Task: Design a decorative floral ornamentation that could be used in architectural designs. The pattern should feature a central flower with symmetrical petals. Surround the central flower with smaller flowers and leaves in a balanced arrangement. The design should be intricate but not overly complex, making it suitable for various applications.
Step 414:
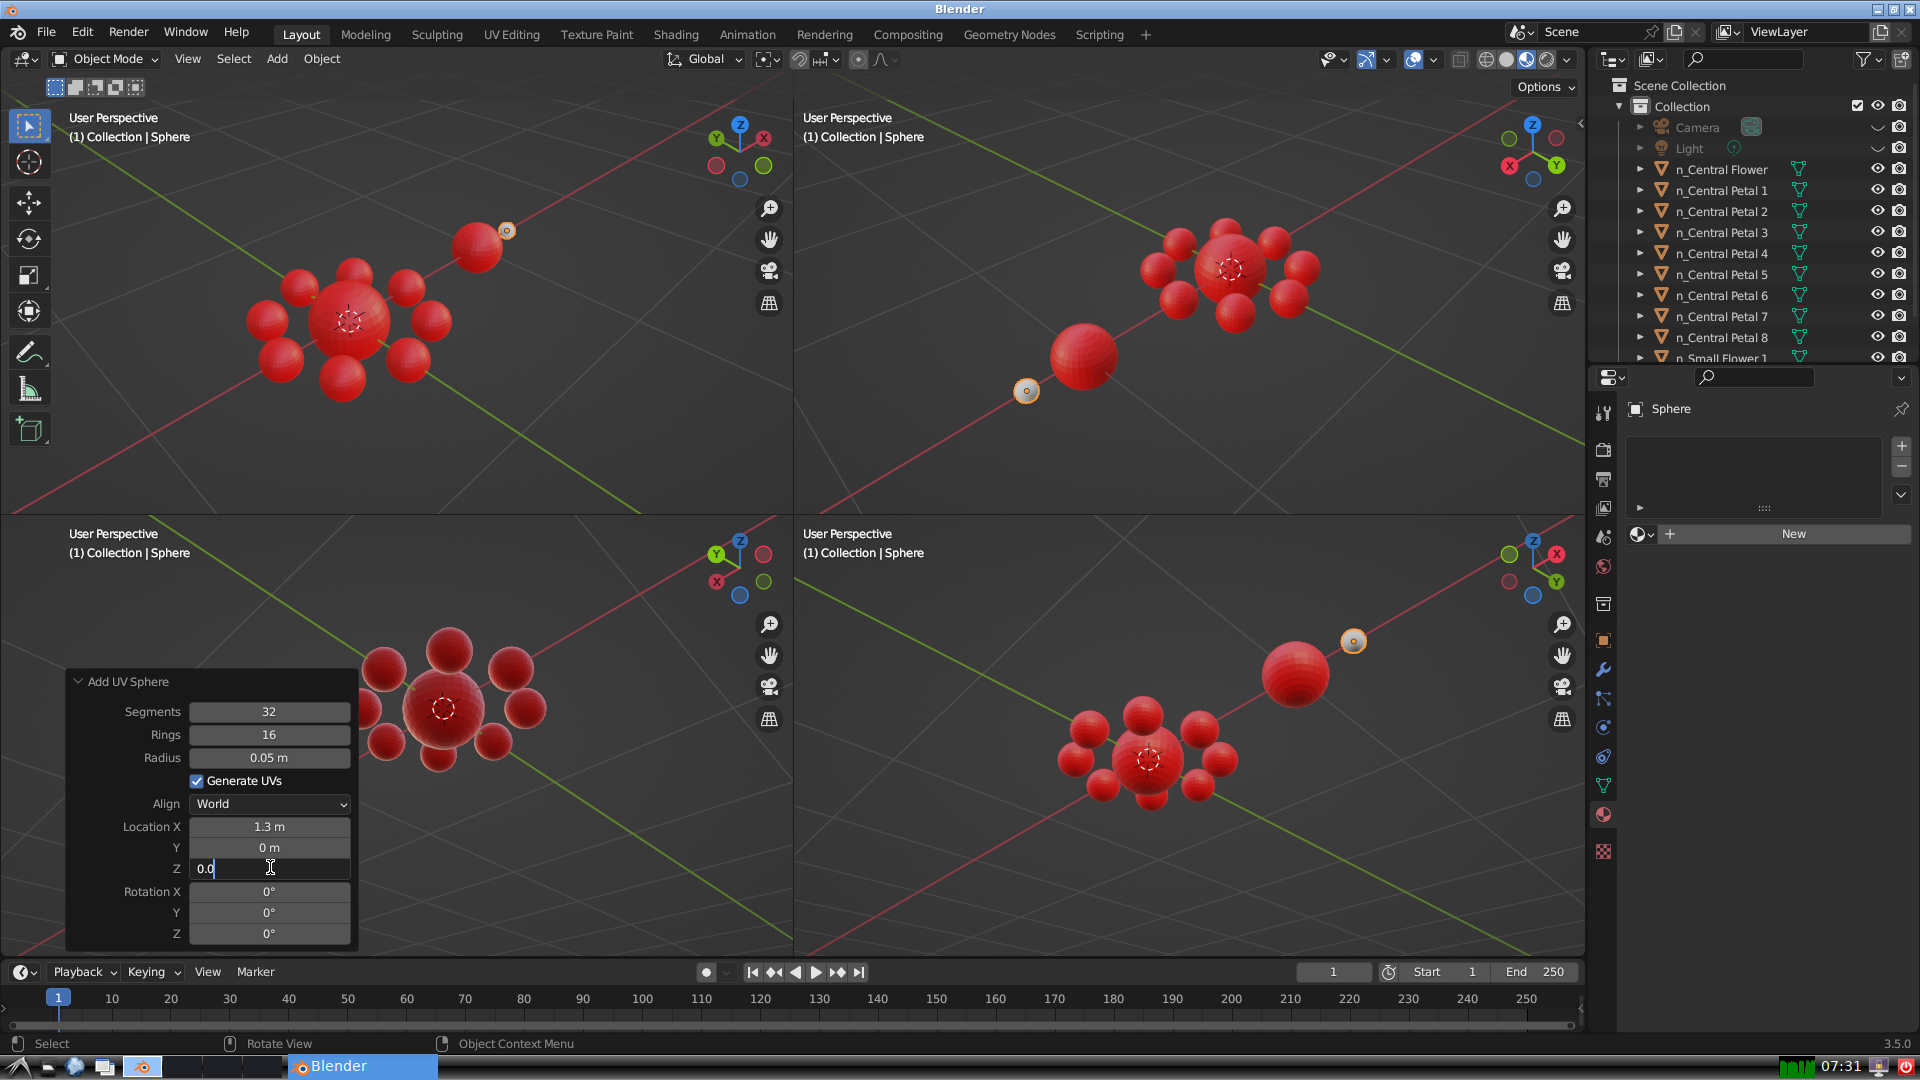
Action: {"key_press": ['Return']}